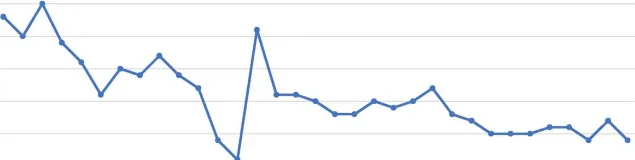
Temperature curve. The horizontal axis indicates the date and the vertical axis indicates highest daily ear temperature.
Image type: pathology (masson_trichrome)